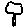
Label: tree